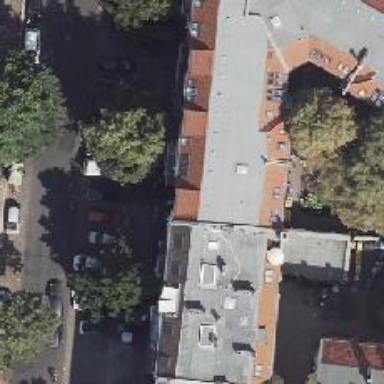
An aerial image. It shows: Cafe.